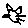
Label: cat